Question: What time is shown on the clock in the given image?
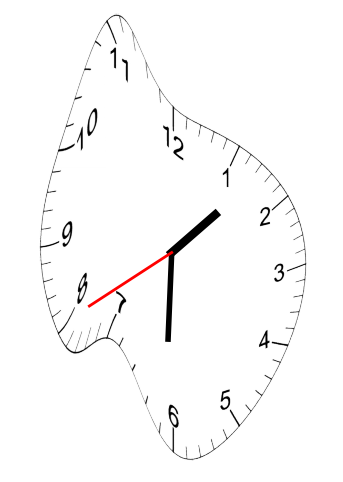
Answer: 01:30:40